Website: bh-photo
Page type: address-validator
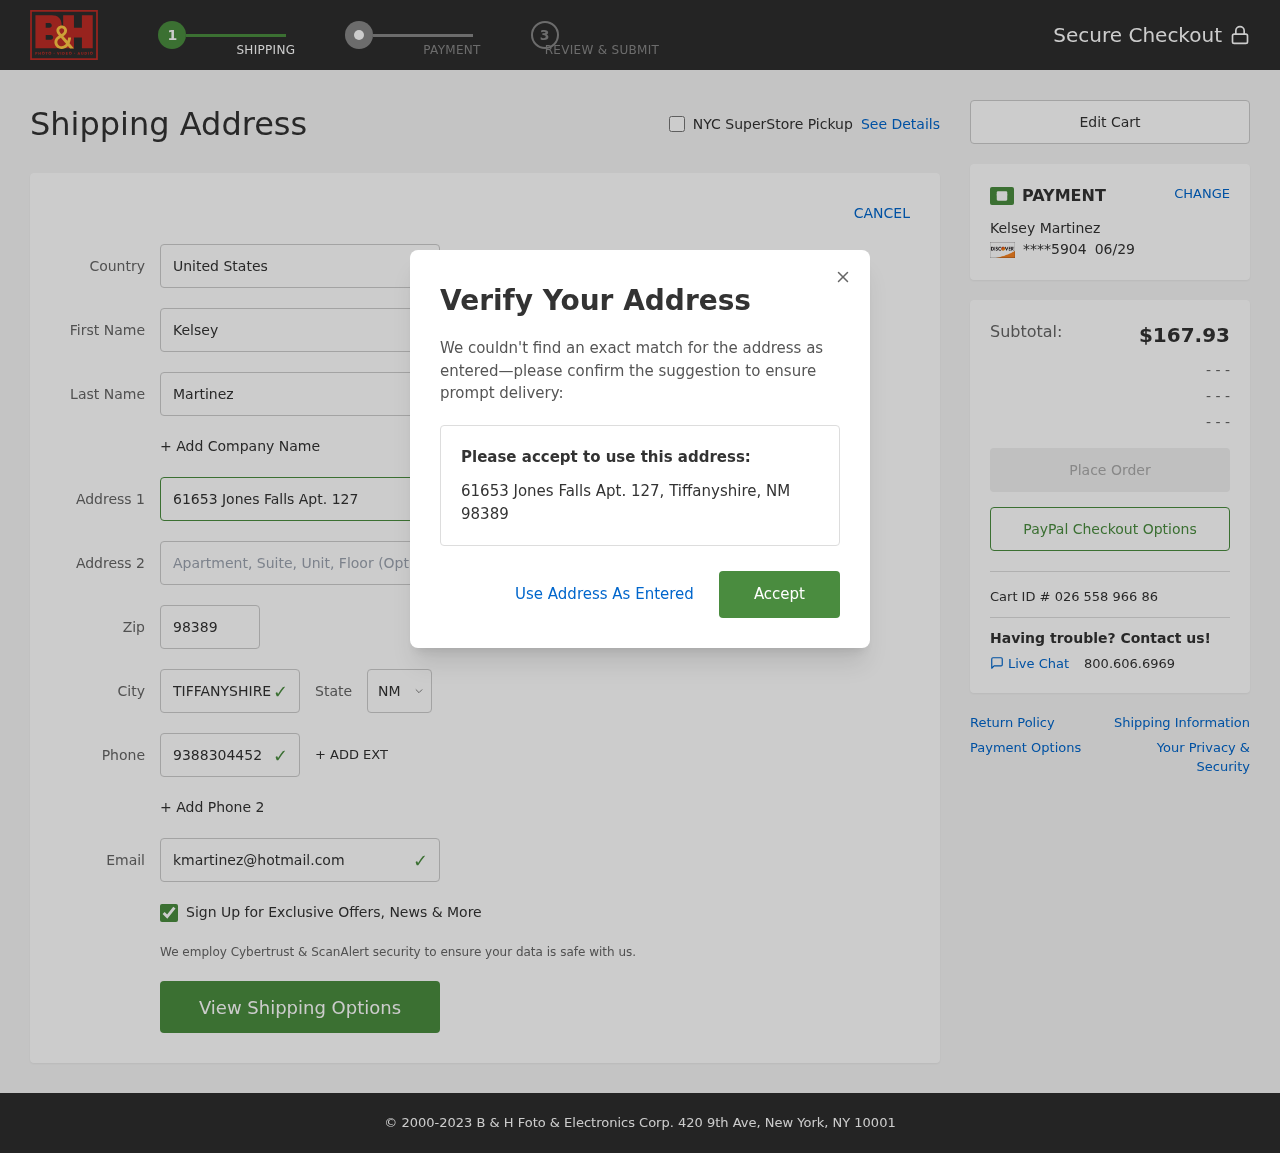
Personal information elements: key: PII_CARD_EXPIRY
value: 06/29
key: PII_CARD_LAST4
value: ****5904
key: PII_CITY
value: Tiffanyshire
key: PII_COUNTRY
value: United States
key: PII_EMAIL
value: kmartinez@hotmail.com
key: PII_FIRSTNAME
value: Kelsey
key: PII_FULLNAME
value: Kelsey Martinez
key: PII_LASTNAME
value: Martinez
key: PII_PHONE
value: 9388304452
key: PII_POSTCODE
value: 98389
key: PII_STATE_ABBR
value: NM
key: PII_STREET
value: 61653 Jones Falls Apt. 127
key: PII_CITY_STATE_ZIP
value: Tiffanyshire, NM 98389
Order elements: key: ORDER_SUBTOTAL
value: $167.93
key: ORDER_ID
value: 026 558 966 86